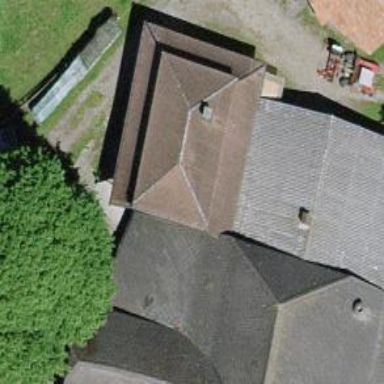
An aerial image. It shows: Barn.